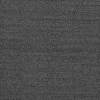
Atmospheric dust classification: dusty